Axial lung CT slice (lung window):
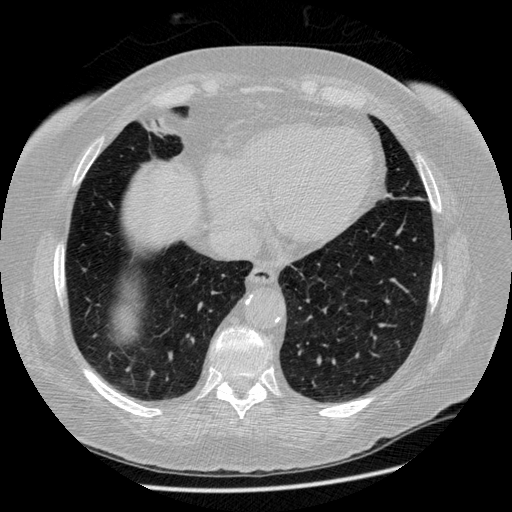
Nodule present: no